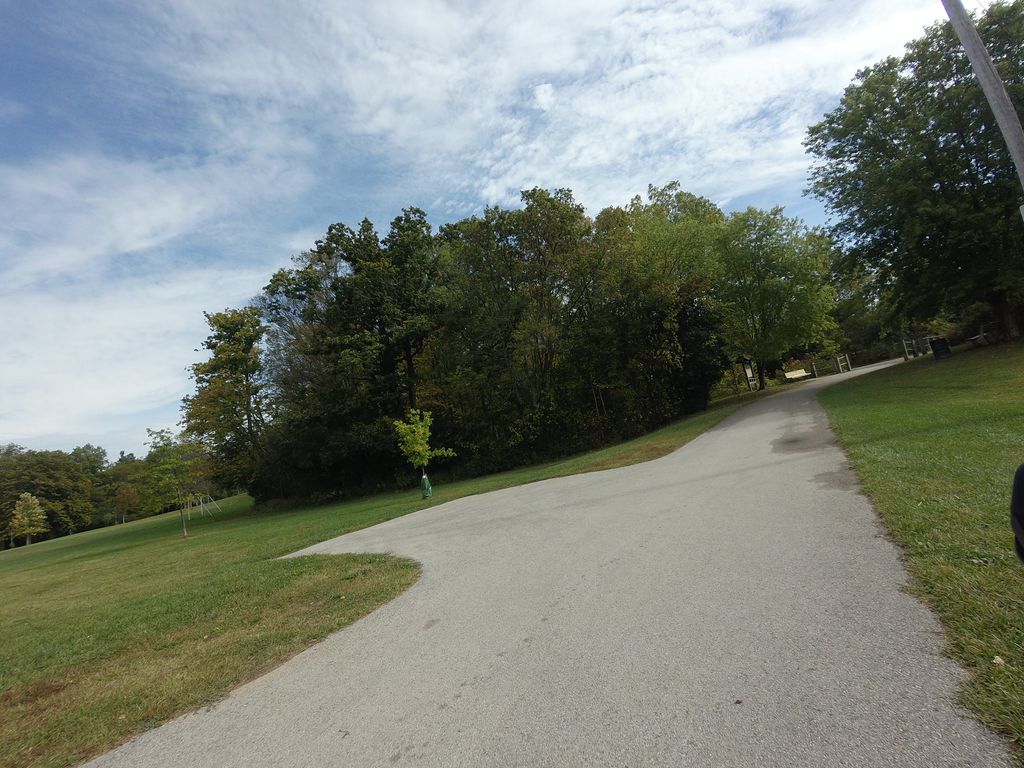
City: hamilton